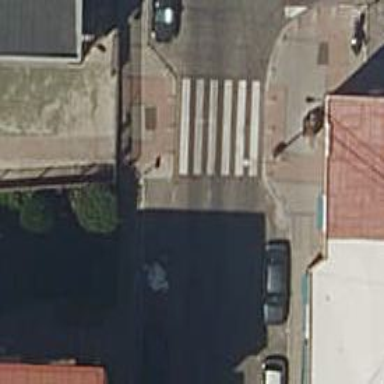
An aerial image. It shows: Uncontrolled road crossing.